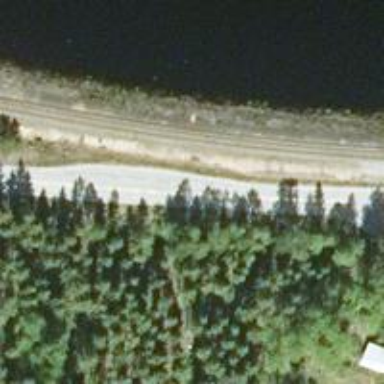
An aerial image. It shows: Continuous rail for railway.